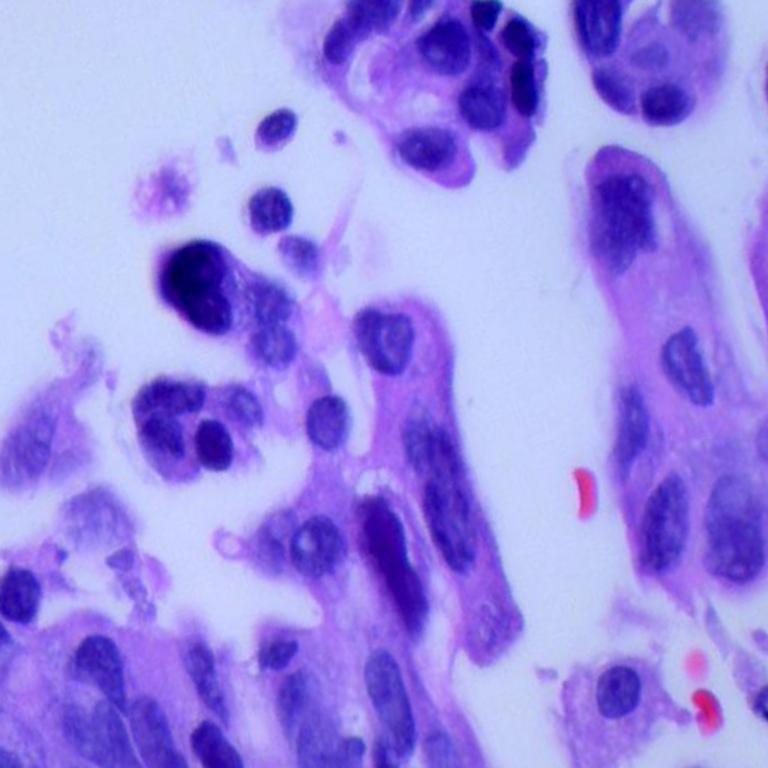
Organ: lung
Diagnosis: adenocarcinomas